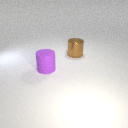
large brown metal cylinder to the right of large purple rubber cylinder